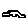
Label: car